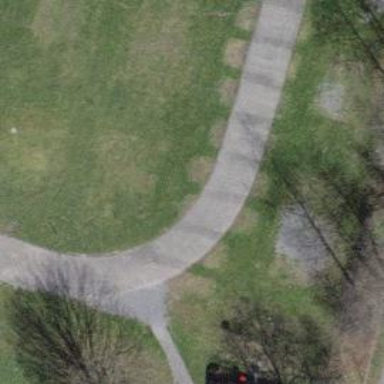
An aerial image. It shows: Service road with grass surface.